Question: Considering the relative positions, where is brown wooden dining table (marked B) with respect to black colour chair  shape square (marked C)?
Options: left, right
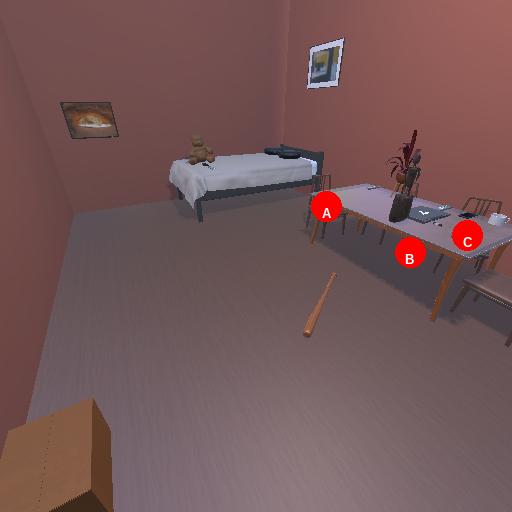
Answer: left